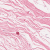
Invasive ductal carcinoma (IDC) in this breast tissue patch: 0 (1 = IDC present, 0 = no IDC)